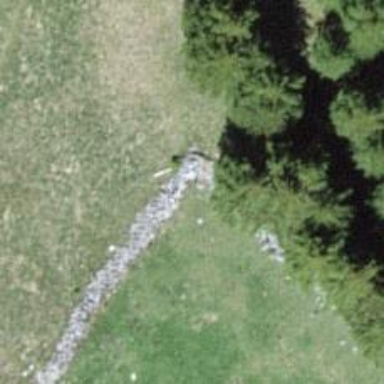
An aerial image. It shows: Wall barrier.